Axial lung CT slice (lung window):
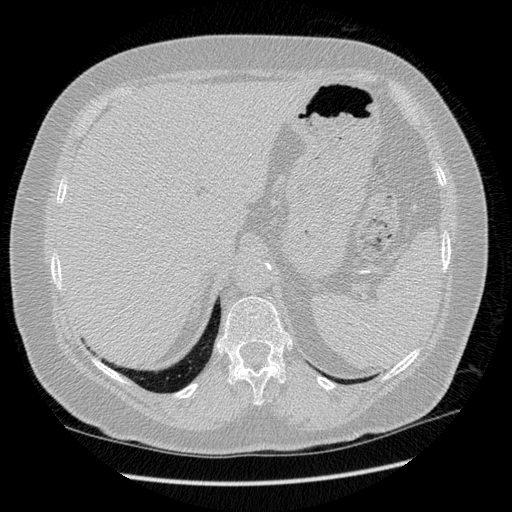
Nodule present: no